Question: I've used "nls" to fit a logistic equation to some Drug-Receptor binding data;
'''
Y= 100/(1+B*Exp(-k*X))
'''
The process seems to have worked well (see graph)

I have the estimates of B and k (the constants from my equation) and I want to use these to estimate the Log EC50 value for the agonist (drug). I can do that easily with a rearrangement of the equation, when 'Y=50', 'X=ln(1/B)/-k.' The problem I have is getting the values of 'B' and 'k' into that rearranged equation- how do I call the parameters ('B' and 'k') from the 'nls' model that estimated them for me?
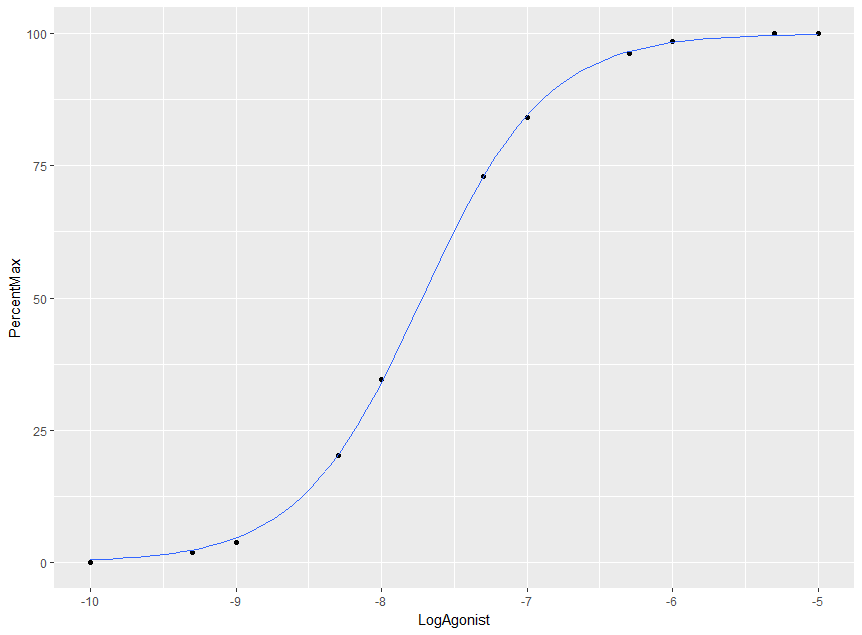
Answer: Use 'coef()'.
Try
'''
with(as.list(coef(model)),log(1/B)/(-k))
'''
as a shortcut for
'''
cc <- coef(model)
log(1/cc["B"])/(-cc["k"])
'''